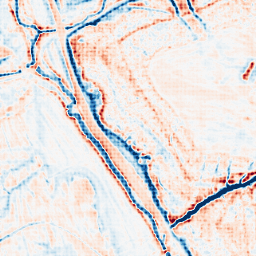
Category: multiscale
Decomposition family: dog_multiscale
Decomposition parameters: sigma_ratio: 1.6
n_scales: 4
base_sigma: 0.5
Upsampling method: sinc_hamming
Upsampling parameters: scale: 8
kernel_size: 8
Upsampling scale: 8